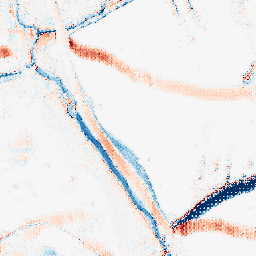
Category: morphological
Decomposition family: morphological_rect
Decomposition parameters: operation: average
width: 5
height: 20
Upsampling method: regularized
Upsampling parameters: scale: 2
lambda_reg: 0.1
Upsampling scale: 2